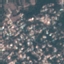
Land use / land cover class: Residential